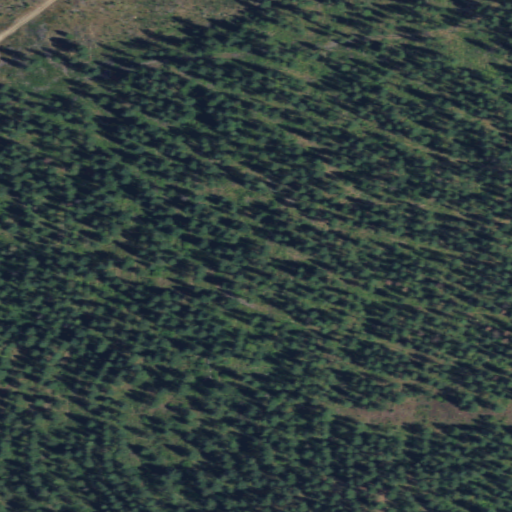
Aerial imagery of plain(s) in Washington named Mitchell Flat containing evergreen forest, shrub, and grassland